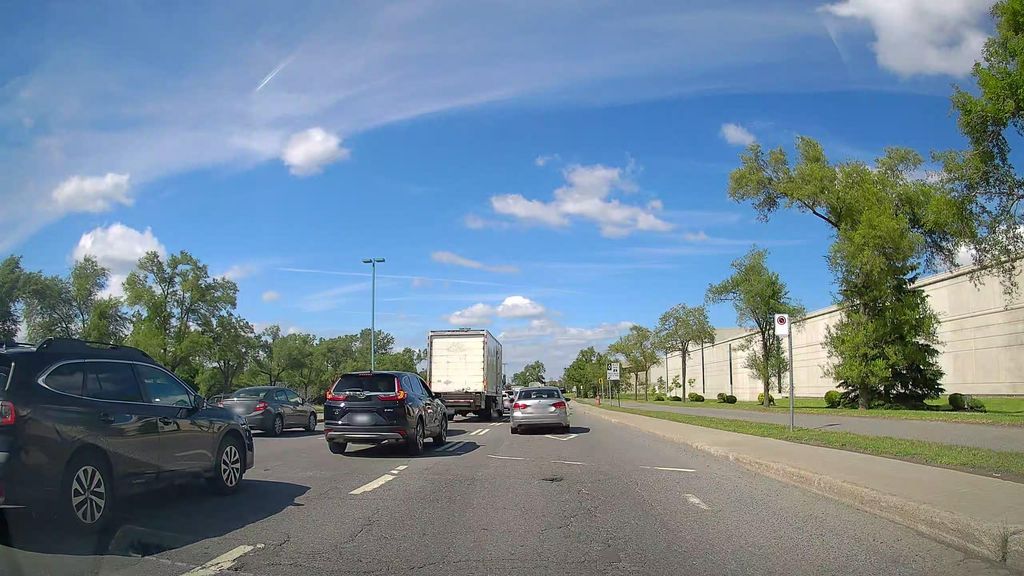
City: montreal